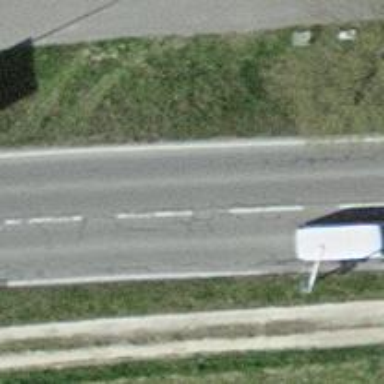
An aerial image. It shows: Secondary road with asphalt surface.